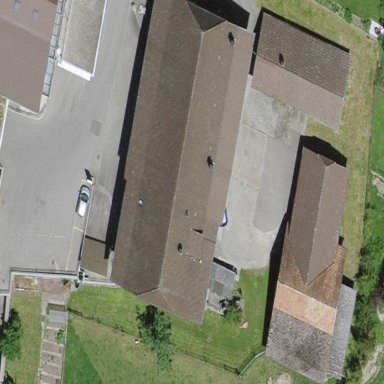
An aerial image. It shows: Farm building.